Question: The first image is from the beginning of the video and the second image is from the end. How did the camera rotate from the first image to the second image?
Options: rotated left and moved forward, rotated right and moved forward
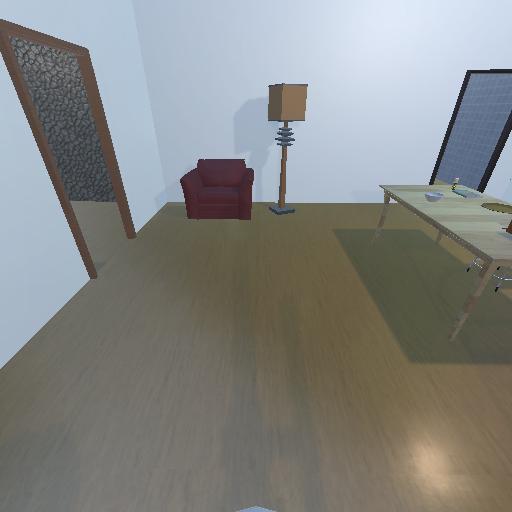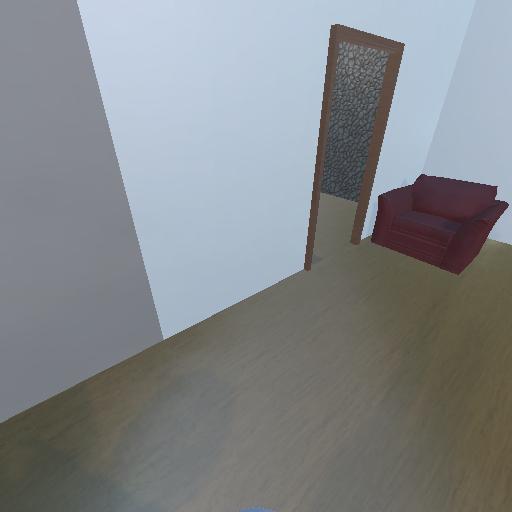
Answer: rotated left and moved forward